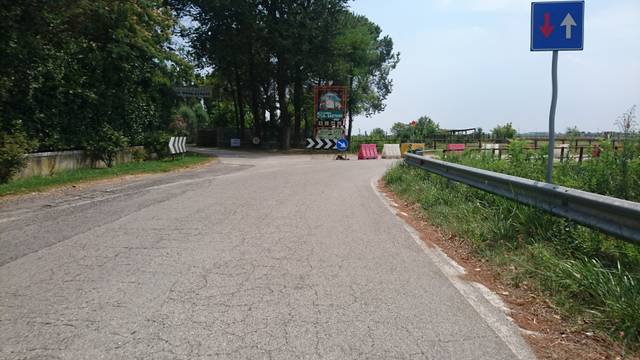
Region: Italy
Coordinates: 45.066, 12.263